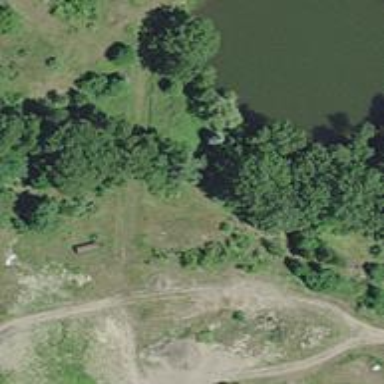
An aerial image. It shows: Peaceful pond surrounded by nature.